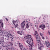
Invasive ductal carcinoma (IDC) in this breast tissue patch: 1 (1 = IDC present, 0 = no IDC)